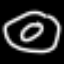
Label: donut